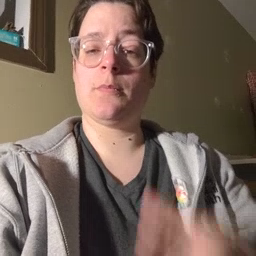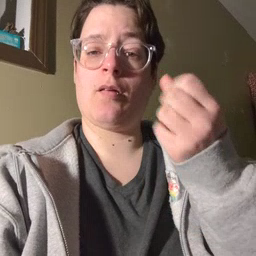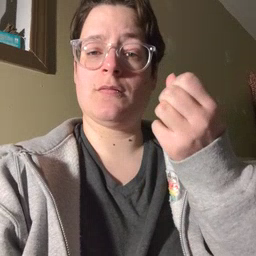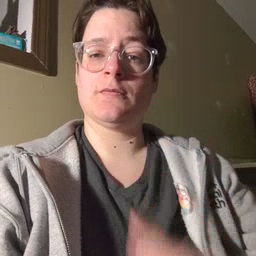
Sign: milk